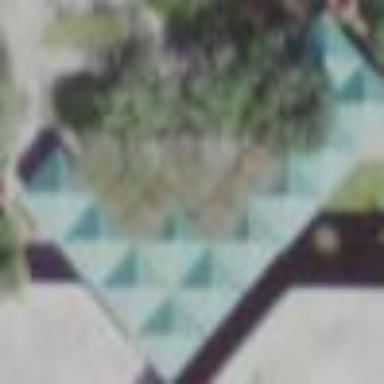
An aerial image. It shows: Pavilion building.